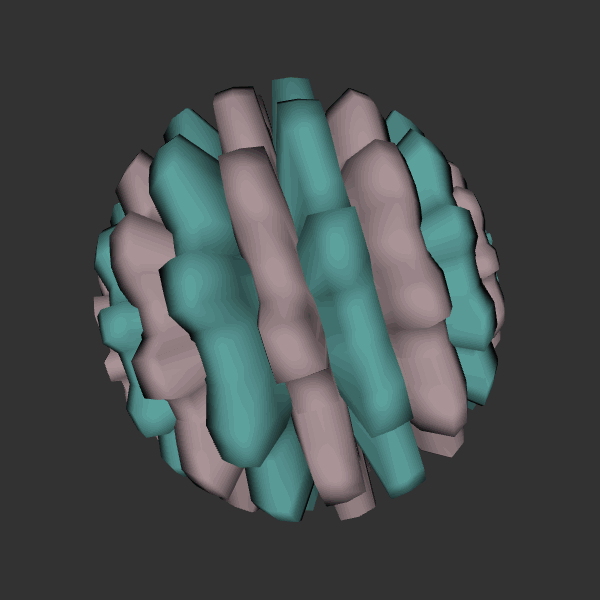
Background: dark